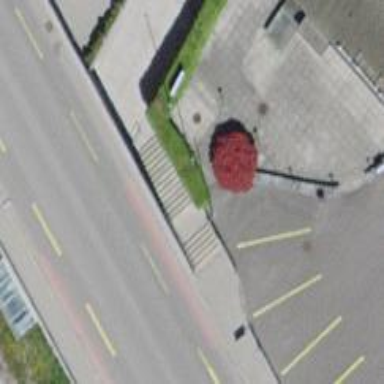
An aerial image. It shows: Set of steps on the road.